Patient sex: F
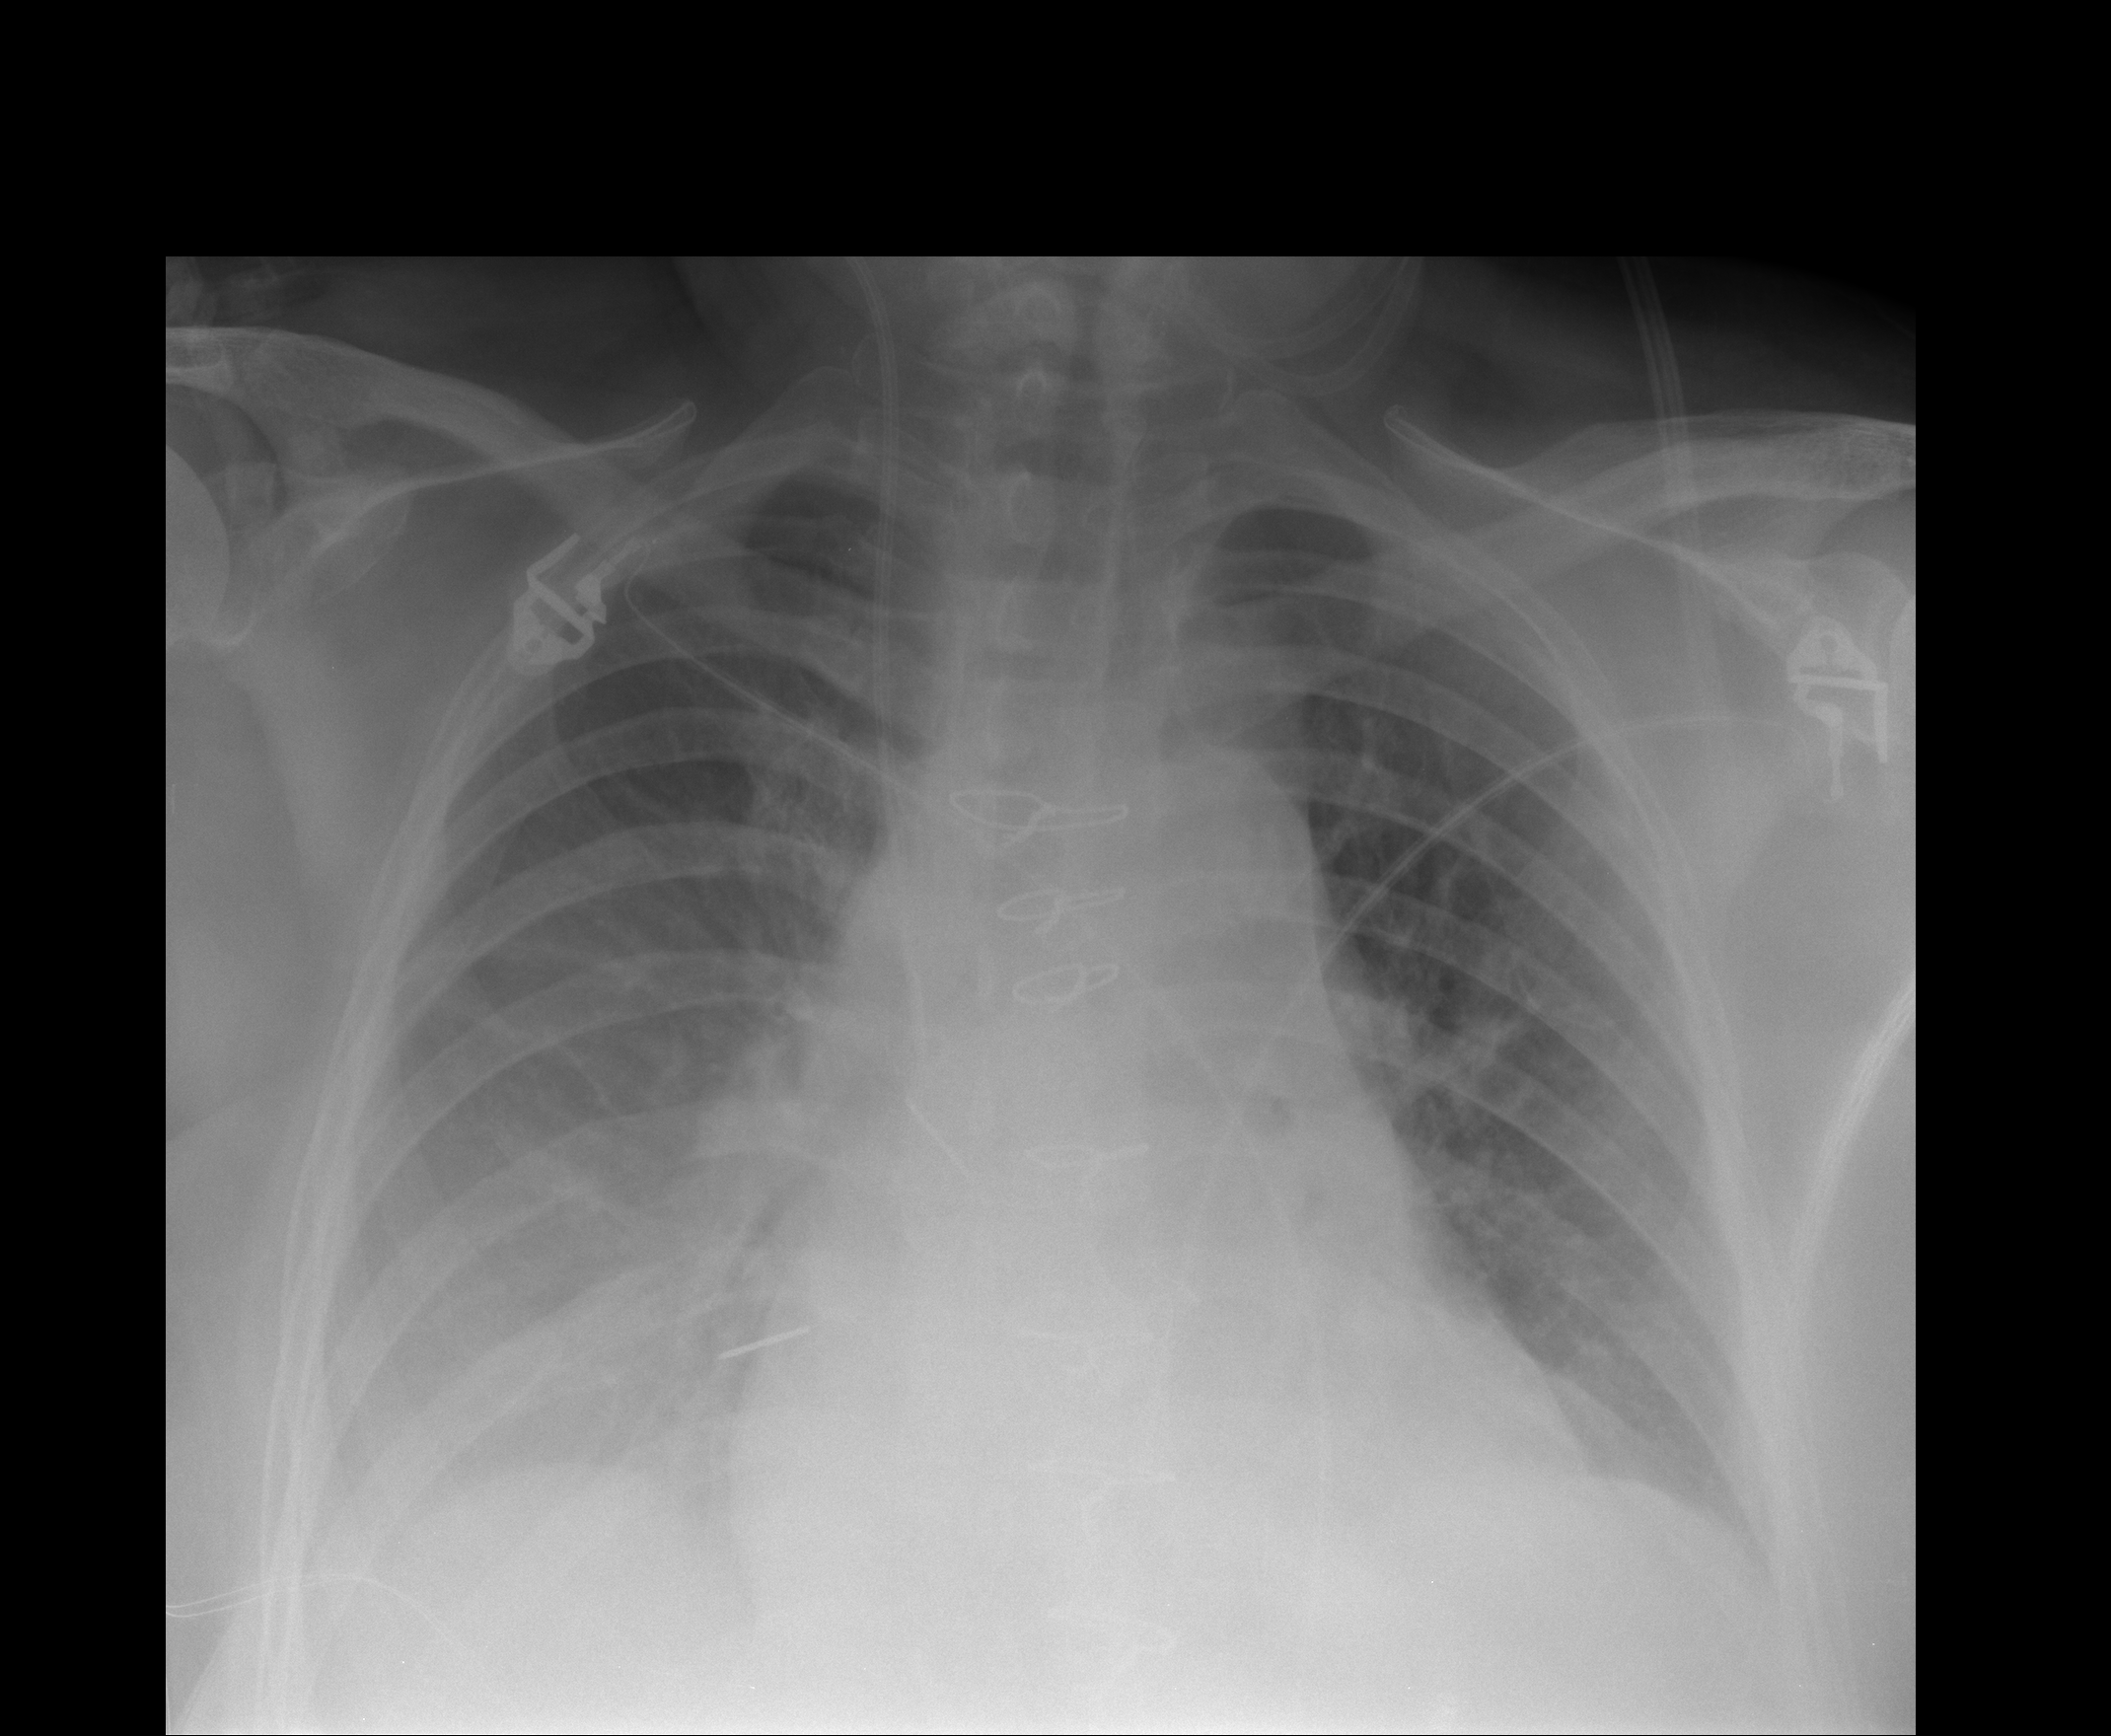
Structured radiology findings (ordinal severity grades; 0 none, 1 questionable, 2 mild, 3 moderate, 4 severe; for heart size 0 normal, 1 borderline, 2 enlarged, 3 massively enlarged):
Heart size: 1
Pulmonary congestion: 2
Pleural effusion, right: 2
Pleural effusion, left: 1
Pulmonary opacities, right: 2
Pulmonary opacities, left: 0
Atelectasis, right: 2
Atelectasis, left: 2